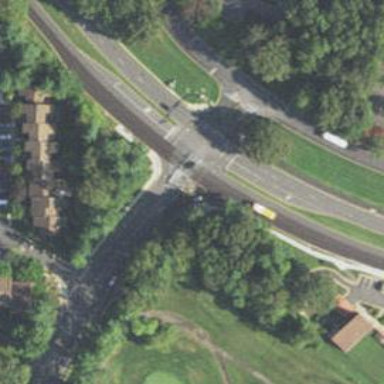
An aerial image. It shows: Secondary road with asphalt surface.